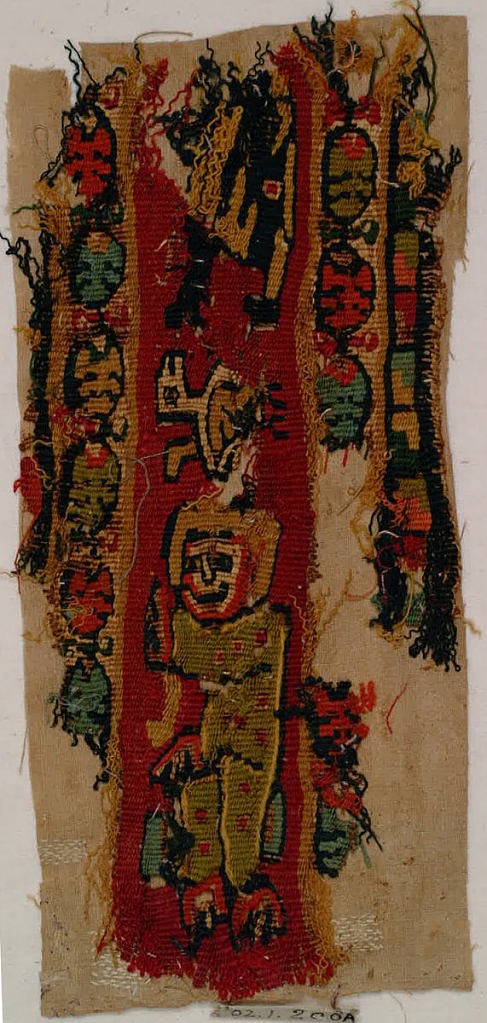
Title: Fragment
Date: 5th–6th century
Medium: Warp; S-spun, Z-twist linen. Wefts; S-spun wools Technique: slit tapestry with supplementary weft wrapping
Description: At bottom , part of a figure.